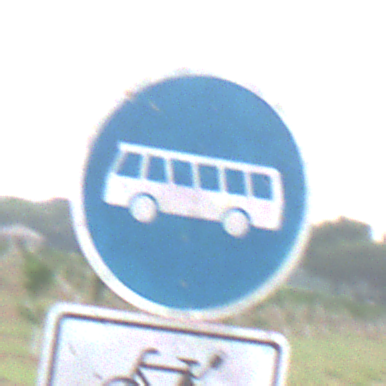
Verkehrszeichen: Busssonderstreifen
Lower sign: EinspurigeFahrzeugeFrei4
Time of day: SunriseSunset
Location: Outdoor (Nature)
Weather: PartlyCloudy
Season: NotSpecified
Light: Natural